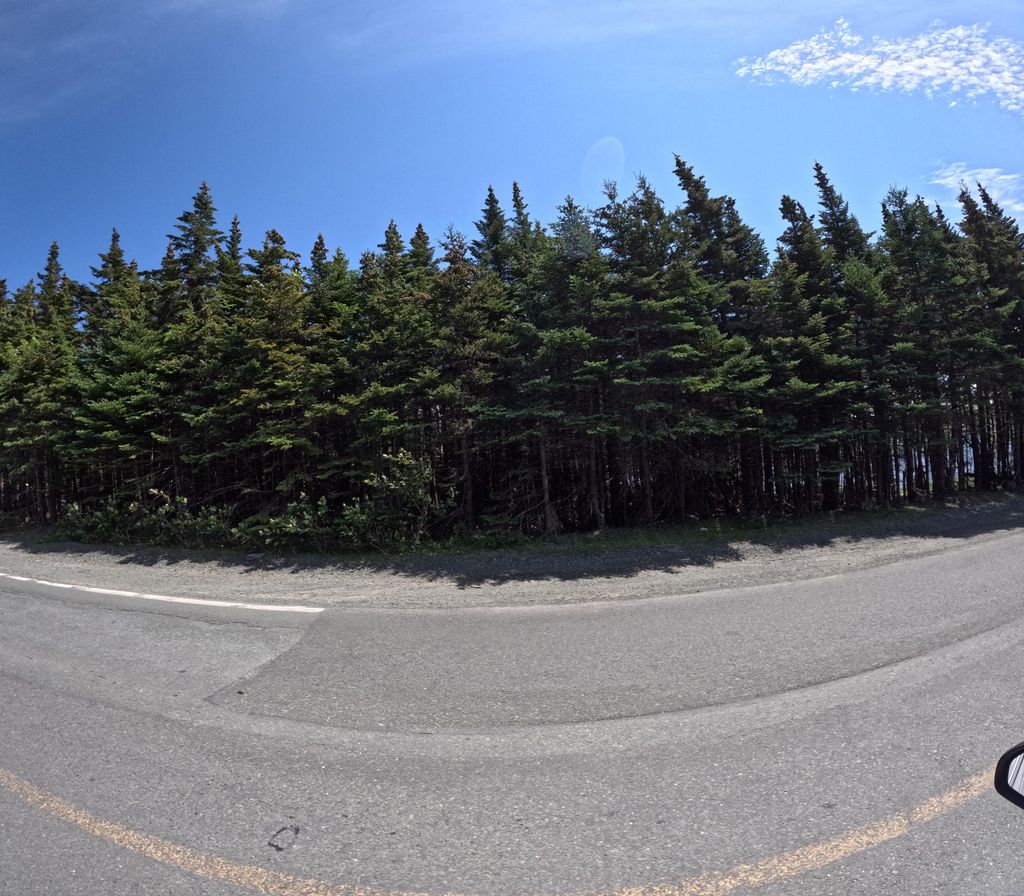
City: st_johns